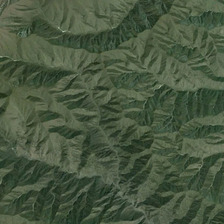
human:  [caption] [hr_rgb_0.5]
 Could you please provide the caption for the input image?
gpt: it is a piece of green mountain .

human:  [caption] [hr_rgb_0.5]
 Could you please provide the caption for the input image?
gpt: it is a piece of green mountain .

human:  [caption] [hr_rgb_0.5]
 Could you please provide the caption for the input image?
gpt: it is a piece of green mountain .

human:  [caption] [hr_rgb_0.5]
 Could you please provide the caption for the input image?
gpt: it is a piece of green mountain .

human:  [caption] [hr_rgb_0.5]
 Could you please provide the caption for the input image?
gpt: it is a piece of green mountain .